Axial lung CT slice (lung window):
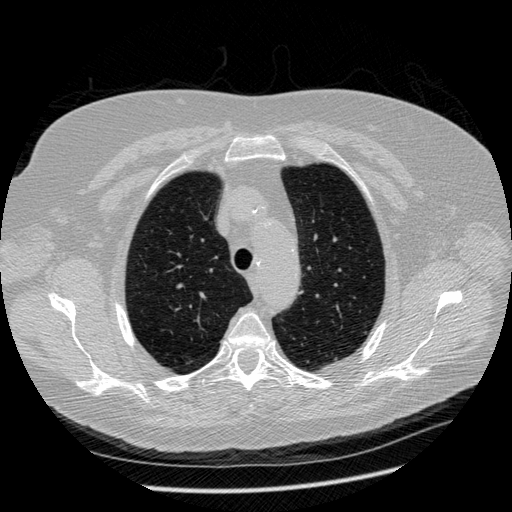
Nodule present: no